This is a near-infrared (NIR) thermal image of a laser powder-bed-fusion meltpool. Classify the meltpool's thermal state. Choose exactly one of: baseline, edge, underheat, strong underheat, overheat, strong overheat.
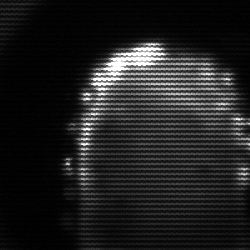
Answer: baseline